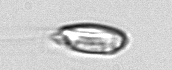
Label: Katodinium_or_Torodinium